Question: I have two square empty GameObjects. Both have a cube Object appended as a child. The top empty GameObject is also appended as a child two the lower one. How can I rotate the top empty GameObject, so the inner cube object is still on the other cube object (Right picture)?
When I use something like 'transform.localRotation', 'transform.localEulerAngles' or 'transform.Rotate', the top object will always rotate like on the left picture.

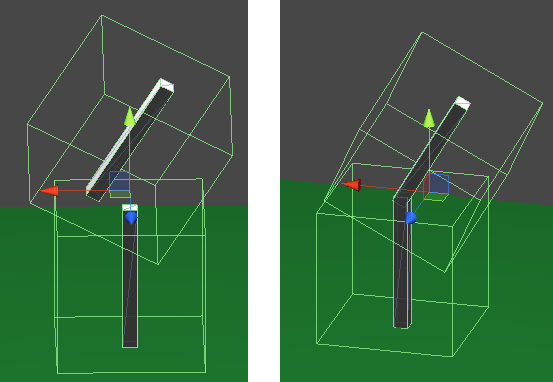
Answer: This kind of rotation implies a change of the object's position as well. I see two ways to solve this:
1. Use Transform.RotateAround and specify the intersection of both, here the blue Z axis with some offset. Maybe its easier to use another empty object to get the coordinates.
2. A hinge joint. This lets you coinfigure the behaviour perfectly but it works with non-kinmatic objects only. So you have to apply forces as the top object would be under control of the physics engine. Depends on the remaining part of the game if this is what you want.
3. [Update] If you position the empty GameObject at the right place i.e. the intersection, and move the cube child object by half of its side length, you can get the desired rotation when rotating the cube instead of the parent. If you need a parent as independent object, you might introduce another empty, something like: /RotatingAchorEmpty (placed at intersection) /RotatingAchorEmpty/TopEmpty (position = distance between center and intersection line) /RotatingAchorEmpty/TopEmpty/TopCube (cube itself)